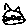
Label: cat